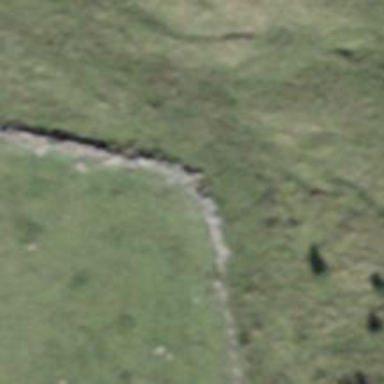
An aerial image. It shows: Wall made of dry stone.